Question: I have two computers, home and work. The home computer runs Windows 7 Home Premium and work computer has Windows 7 Professional. Both have IIS7 installed on.
On the left hand side of the image you can see my home computer iis features on/off screen and on the right hand side my work computer's iis features. Sory for my home computer language is turkish but I matched corresponding items in english.
My question is why left side has only 4 security features whereas right side has 8. How can I add missing fetures?

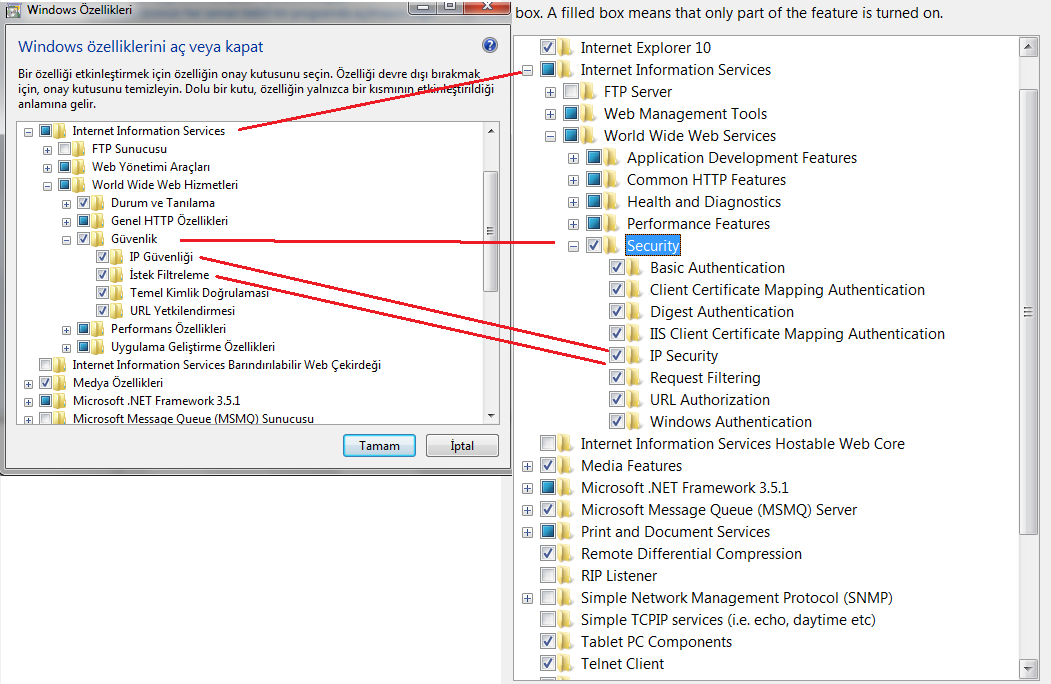
Answer: IIS on Windows Home Premium edition is limited comparing to Windows Professional. For example, windows authentication (almost any domain related stuff) is not supported. That's why you see different feature sets.